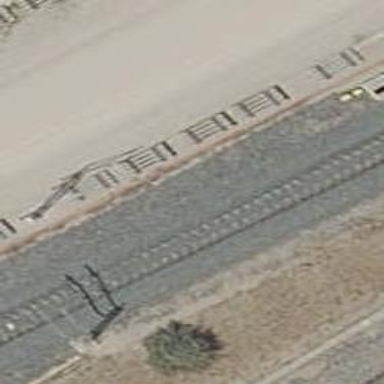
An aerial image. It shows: Railway track with contact lines for electrification.